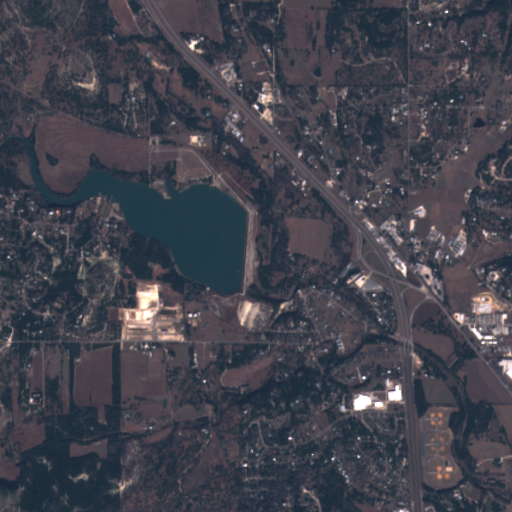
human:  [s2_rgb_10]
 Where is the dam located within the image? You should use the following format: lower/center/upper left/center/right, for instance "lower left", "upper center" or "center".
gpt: The dam is located in the upper center of the image.
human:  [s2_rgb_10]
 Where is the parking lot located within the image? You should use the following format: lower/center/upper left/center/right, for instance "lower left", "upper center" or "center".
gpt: The parking lot is located in the lower right of the image.
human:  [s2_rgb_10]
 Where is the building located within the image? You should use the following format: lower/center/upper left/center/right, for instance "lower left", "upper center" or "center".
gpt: There is no building in the image.